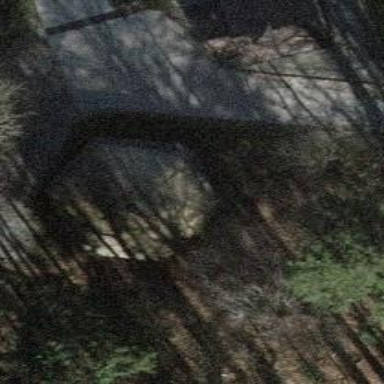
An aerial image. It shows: Gazebo shelter building.